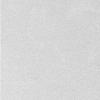
Atmospheric dust classification: dusty